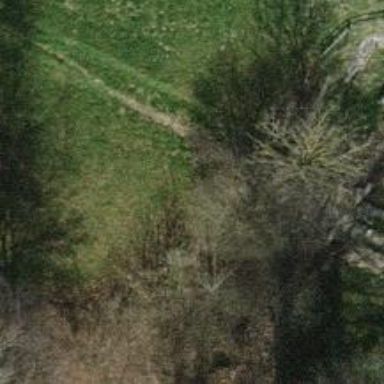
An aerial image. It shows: Path leading to bridge.